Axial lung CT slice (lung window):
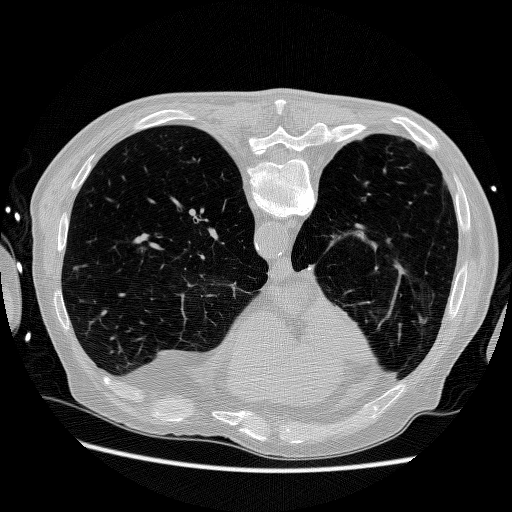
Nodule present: no